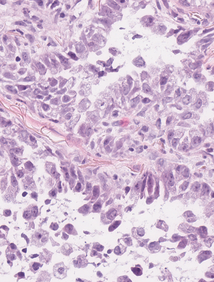
Tumor epithelial tissue: yes
Tumor-associated stroma tissue: yes
Normal tissue: no